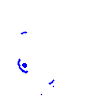
Particle: electron